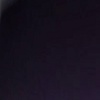
Label: space